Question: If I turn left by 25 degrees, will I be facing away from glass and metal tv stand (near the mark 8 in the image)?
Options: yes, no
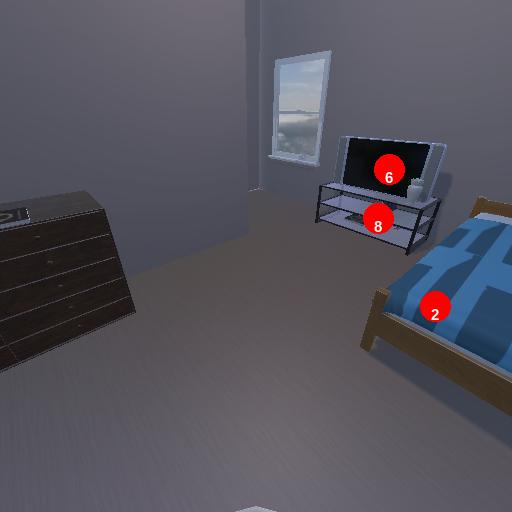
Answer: yes